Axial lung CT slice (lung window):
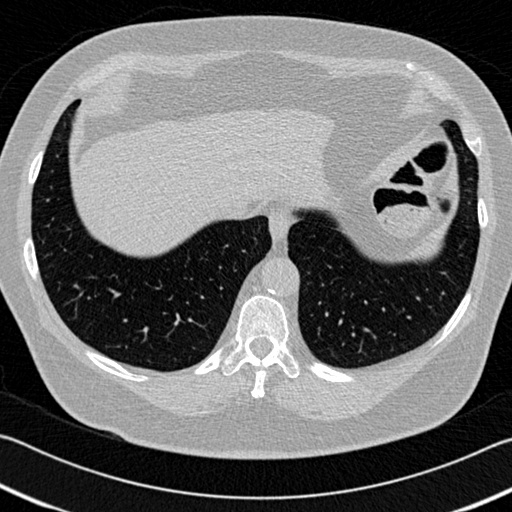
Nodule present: no